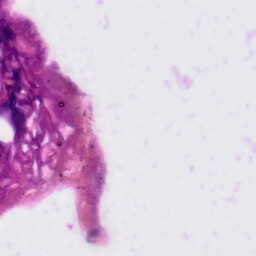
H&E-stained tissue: Tonsil